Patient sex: M
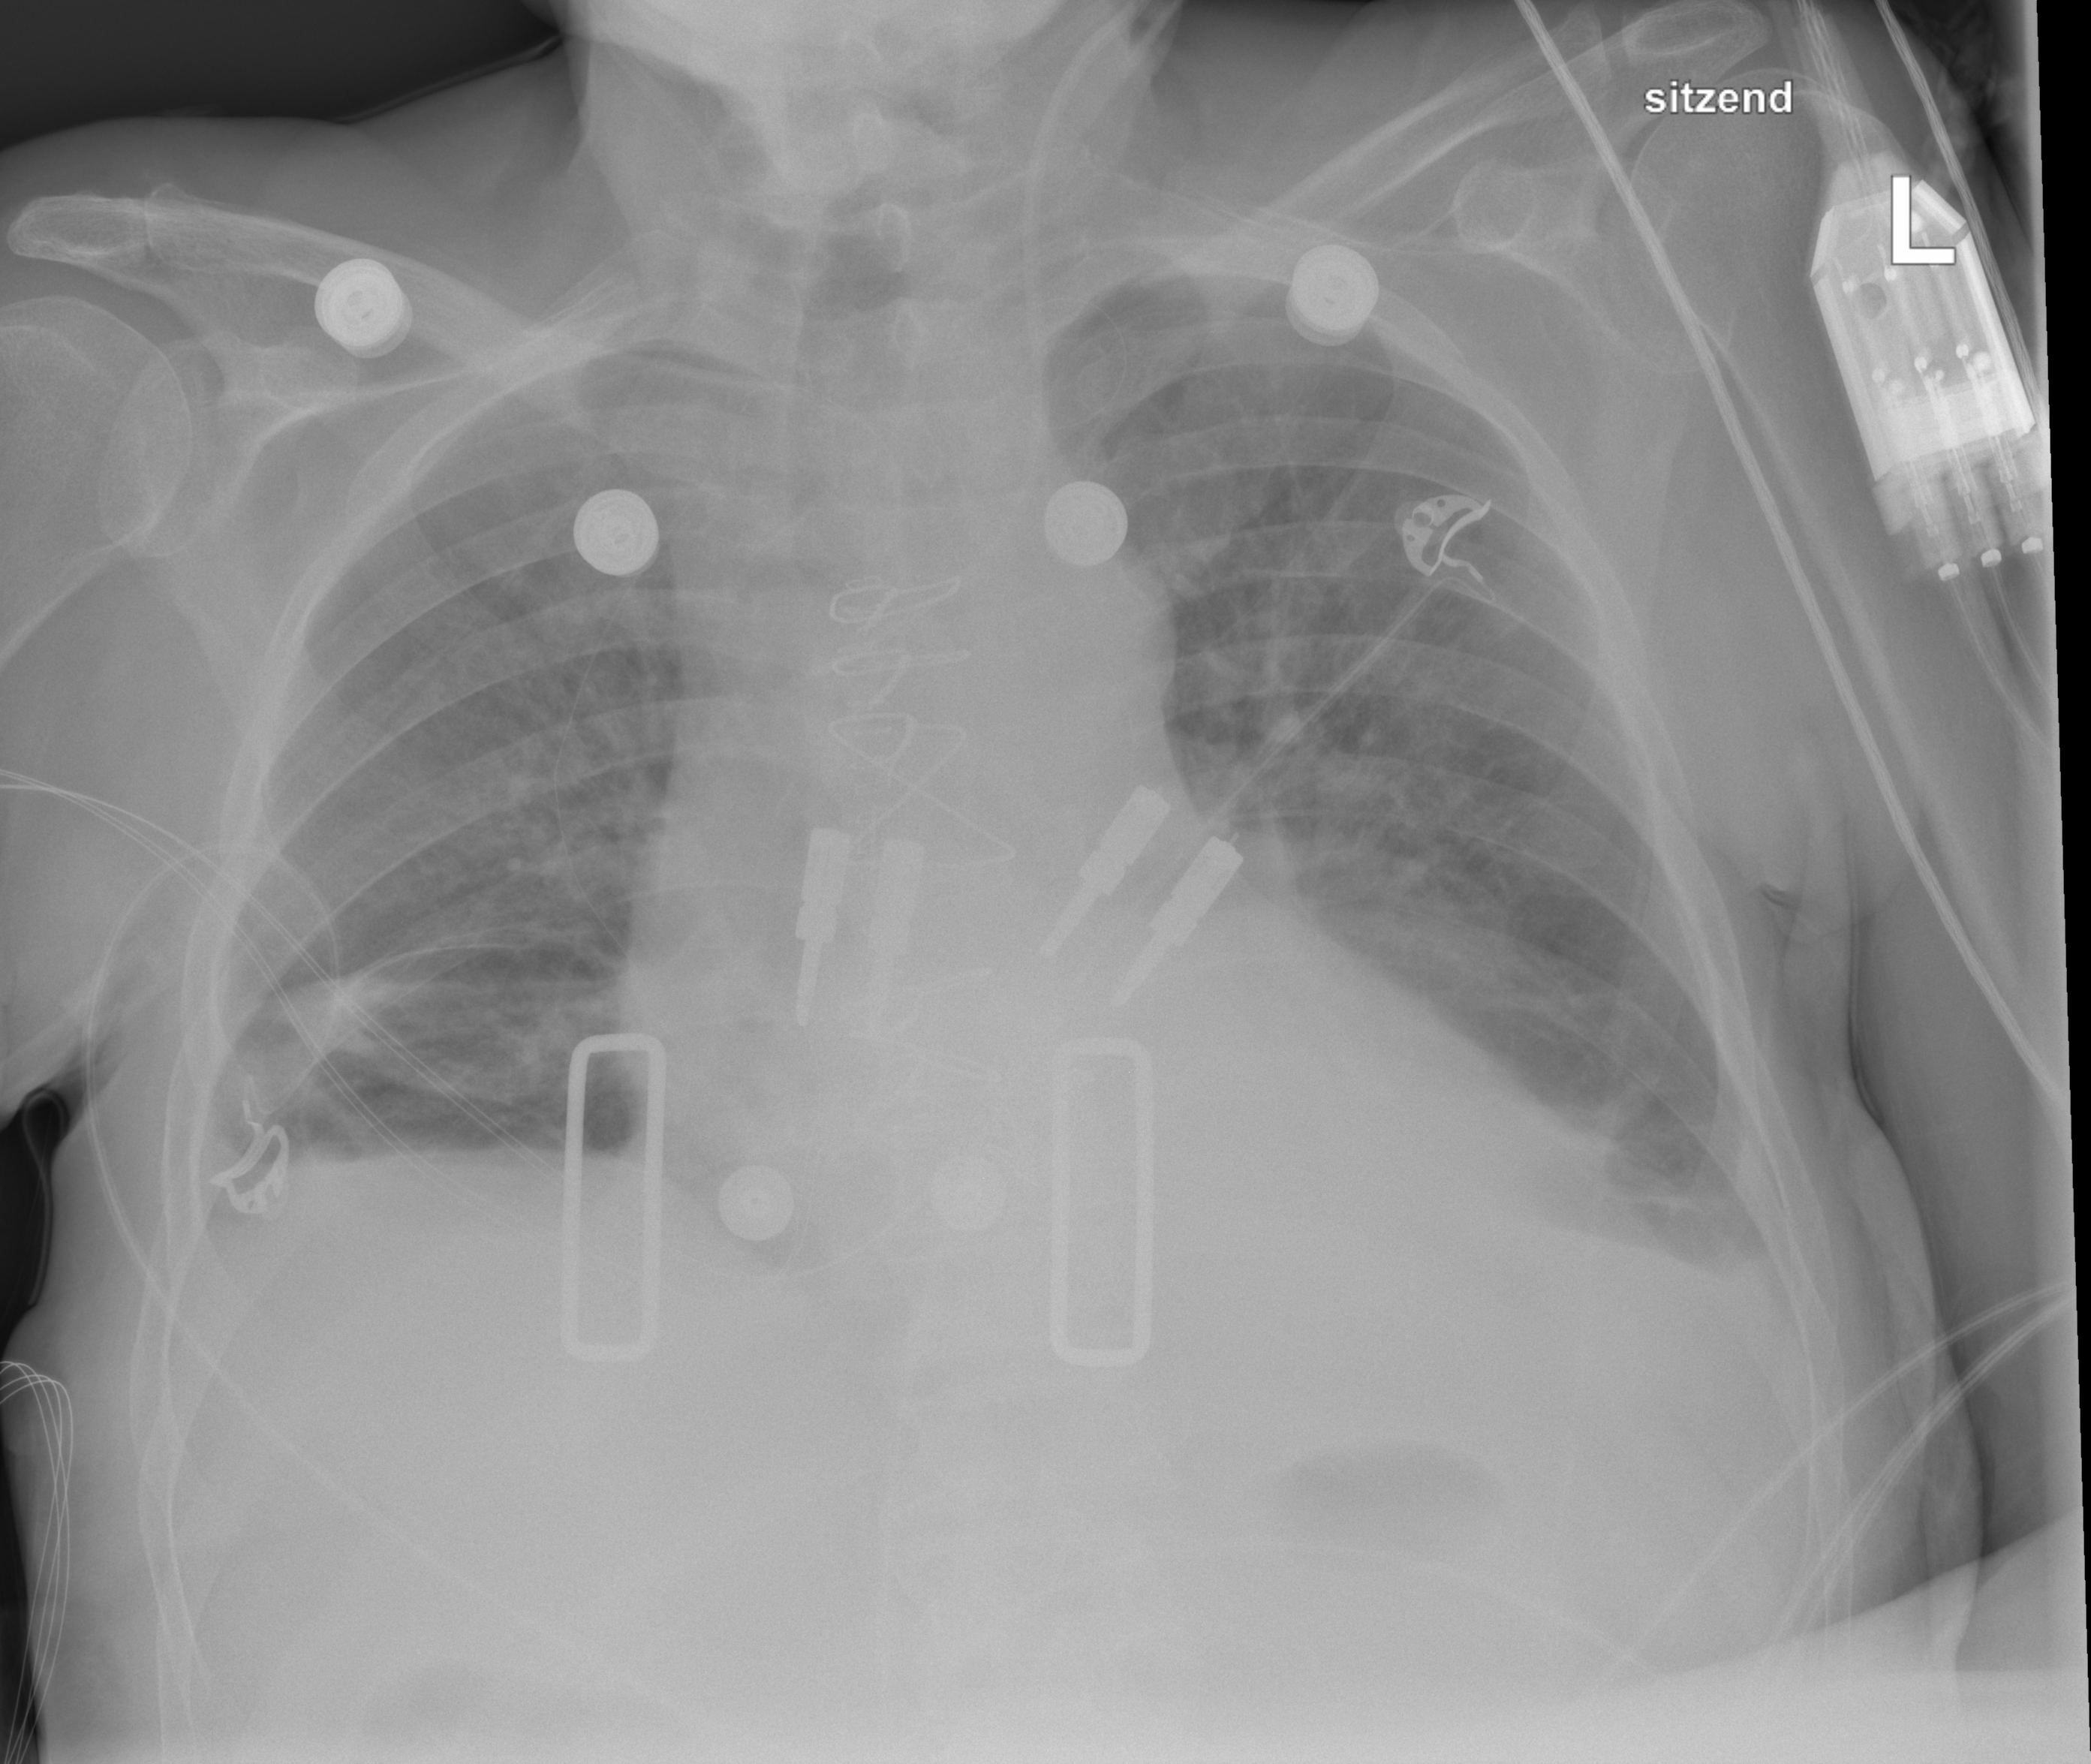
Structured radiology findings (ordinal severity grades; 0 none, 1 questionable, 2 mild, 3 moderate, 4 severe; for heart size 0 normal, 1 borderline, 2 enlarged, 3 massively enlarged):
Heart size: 2
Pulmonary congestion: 2
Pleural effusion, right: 2
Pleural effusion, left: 2
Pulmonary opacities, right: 1
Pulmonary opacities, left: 1
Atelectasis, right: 2
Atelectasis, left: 2